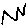
Label: zigzag